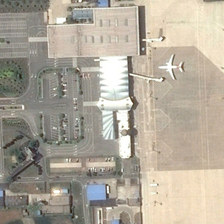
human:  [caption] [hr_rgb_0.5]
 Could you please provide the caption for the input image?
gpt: a plane is parked on an airport near a parking lot .

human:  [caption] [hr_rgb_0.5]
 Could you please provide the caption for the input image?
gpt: the airport is not very big .

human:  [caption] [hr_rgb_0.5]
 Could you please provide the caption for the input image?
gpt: an airport with several planes .

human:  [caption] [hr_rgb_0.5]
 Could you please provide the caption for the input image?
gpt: a plane is parked on an airport near a parking lot .

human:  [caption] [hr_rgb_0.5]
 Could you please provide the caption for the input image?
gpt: an airport with several planes .